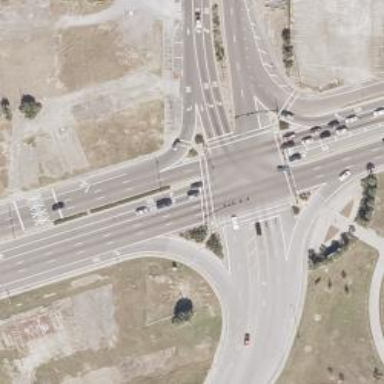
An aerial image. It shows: Uncontrolled road crossing with markings in the form of lines.